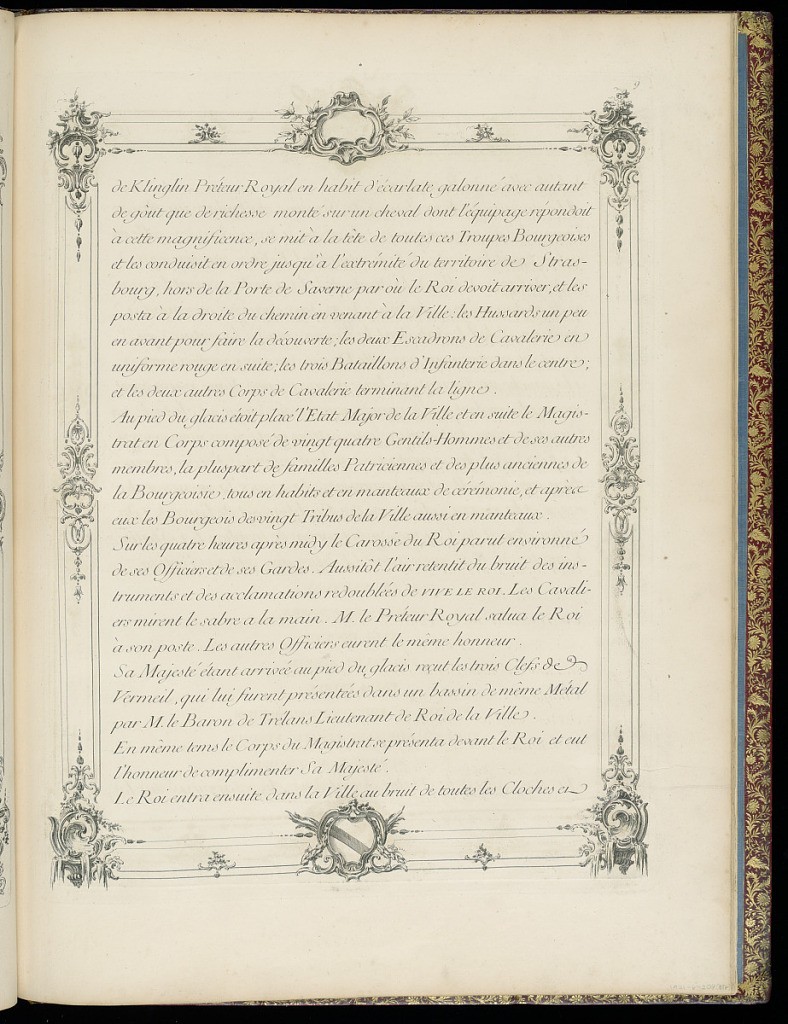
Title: DESCRIPTION DES FÊTES DONNÉES PAR LA VILLE DE STRASBOURG Pour la Convalescence du Roi : à l’arrivée et pendant le séjour de Sa Majesté en cette Ville.
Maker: Johann Martin Weis, French, 1711 - 1751
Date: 1745
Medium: Etching and engraving on paper
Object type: Print
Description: Ninth page (recto) of the engraved text describing the festivities, within a rocaille border, topped with a cartouche and with the city of Strasbourg's coat of arms on the bottom. Tenth page (verso) of the engraved text, within a rocaille border, topped with a cartouche and the city of Strasbourg's coat of arms on the bottom. Tenth page (verso) of the engraved text, within a rocaille border, topped with the French Royal interlaced L's, within a cartouche. Two roundels on either side frame landscapes. The city of Strasbourg's coat of arms on the bottom.